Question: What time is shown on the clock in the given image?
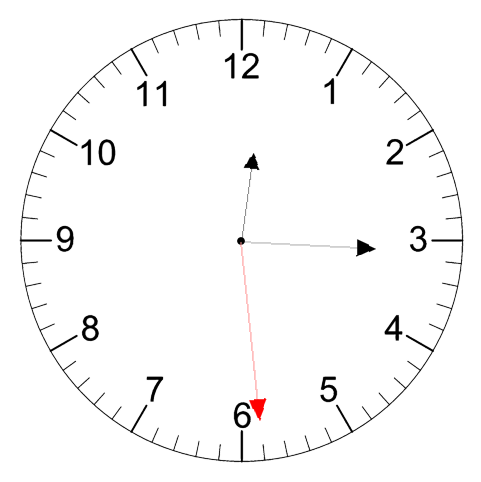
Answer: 12:15:29